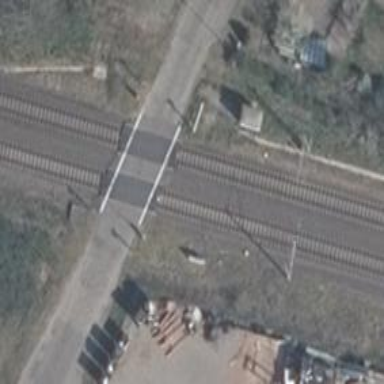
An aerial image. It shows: Level crossing along the railway.